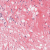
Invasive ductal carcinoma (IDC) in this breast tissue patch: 0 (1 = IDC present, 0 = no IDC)